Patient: sex F, age 65
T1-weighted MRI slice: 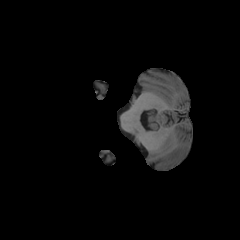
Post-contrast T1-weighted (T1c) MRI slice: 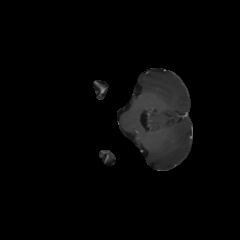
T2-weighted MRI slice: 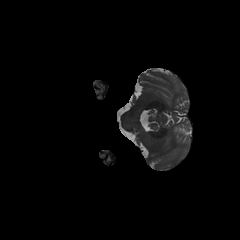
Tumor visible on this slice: no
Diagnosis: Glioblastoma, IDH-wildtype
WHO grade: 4